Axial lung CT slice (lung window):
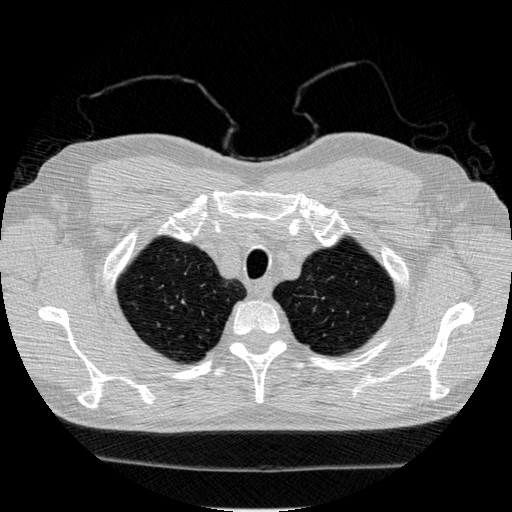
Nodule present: no